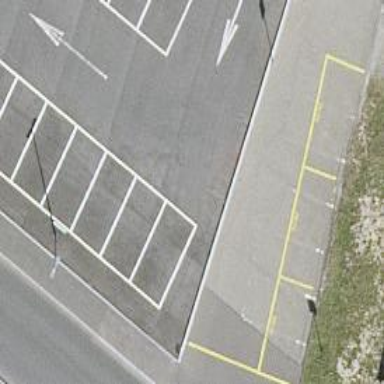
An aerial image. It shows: Parking aisle designated as service road.